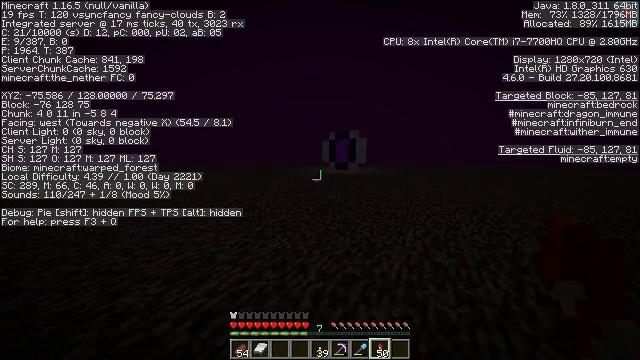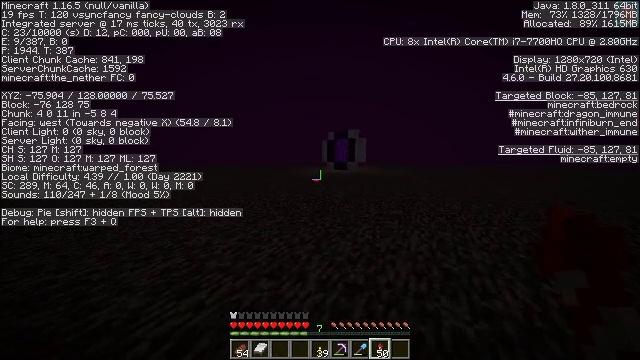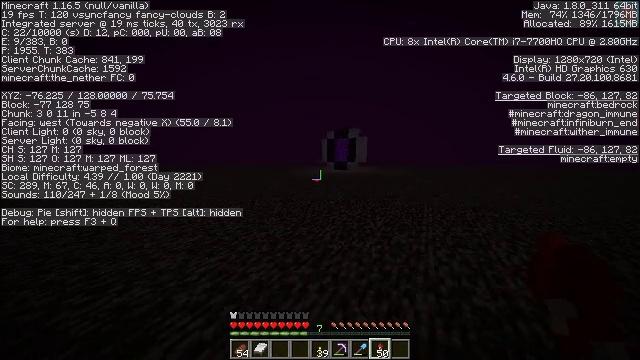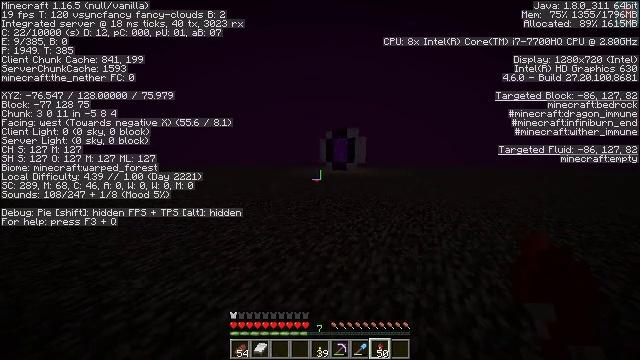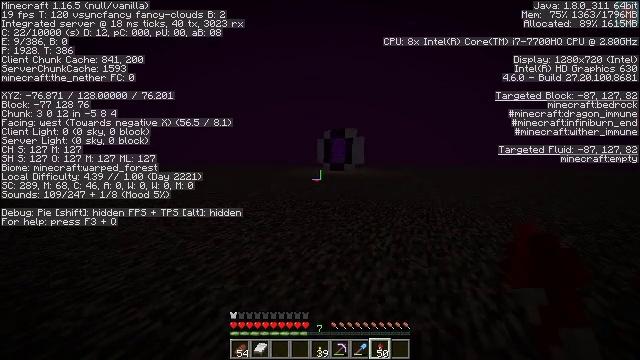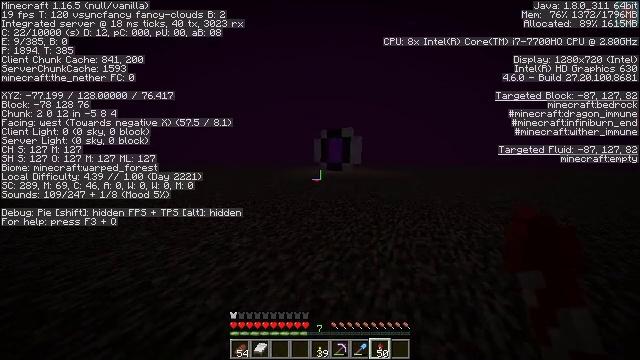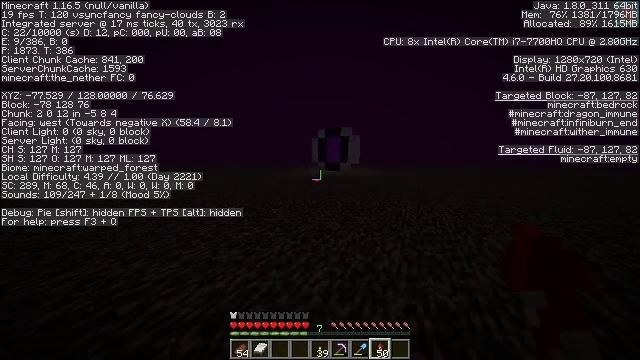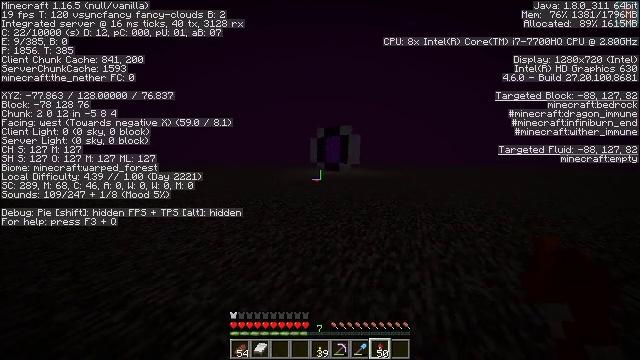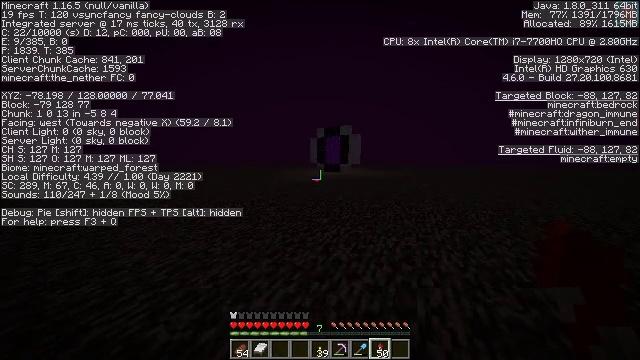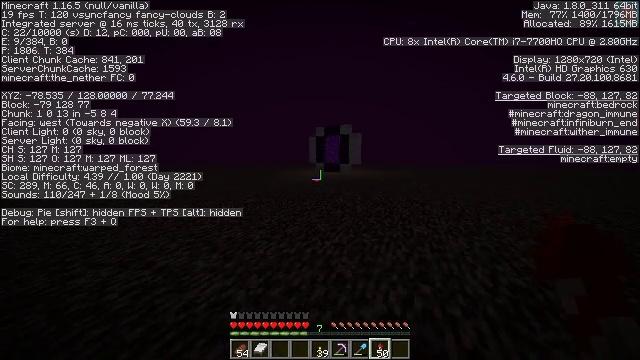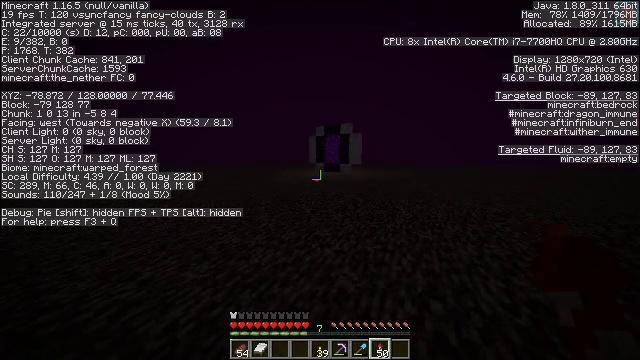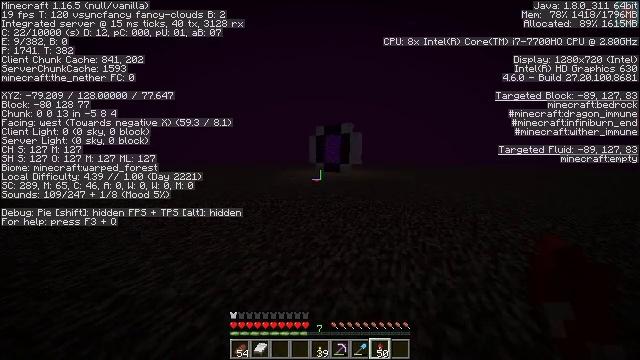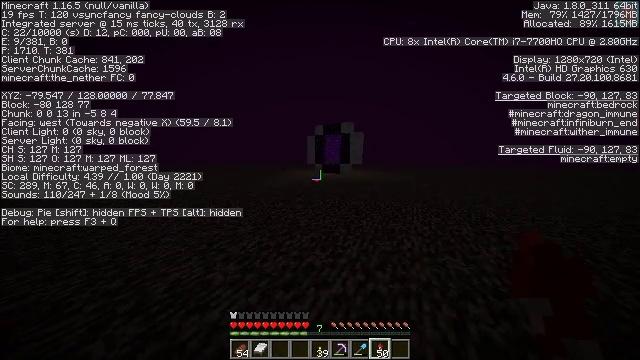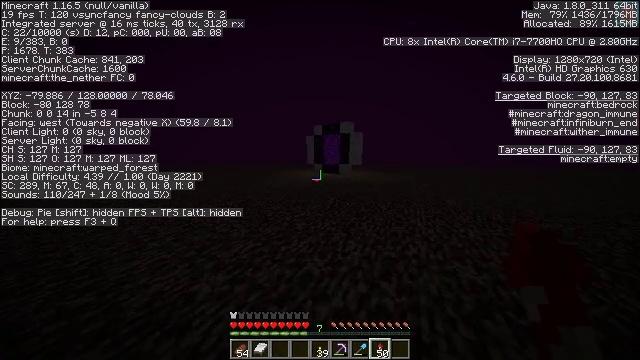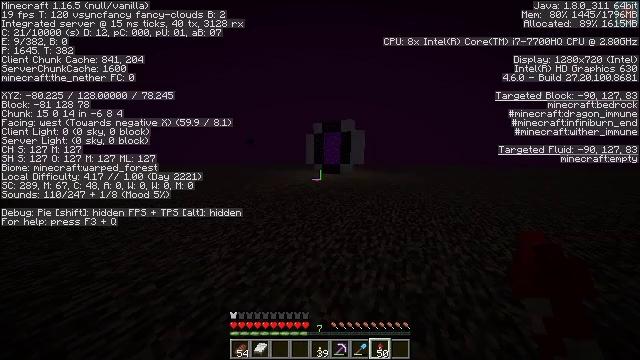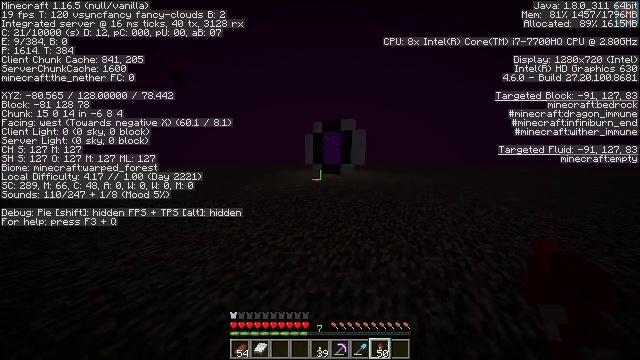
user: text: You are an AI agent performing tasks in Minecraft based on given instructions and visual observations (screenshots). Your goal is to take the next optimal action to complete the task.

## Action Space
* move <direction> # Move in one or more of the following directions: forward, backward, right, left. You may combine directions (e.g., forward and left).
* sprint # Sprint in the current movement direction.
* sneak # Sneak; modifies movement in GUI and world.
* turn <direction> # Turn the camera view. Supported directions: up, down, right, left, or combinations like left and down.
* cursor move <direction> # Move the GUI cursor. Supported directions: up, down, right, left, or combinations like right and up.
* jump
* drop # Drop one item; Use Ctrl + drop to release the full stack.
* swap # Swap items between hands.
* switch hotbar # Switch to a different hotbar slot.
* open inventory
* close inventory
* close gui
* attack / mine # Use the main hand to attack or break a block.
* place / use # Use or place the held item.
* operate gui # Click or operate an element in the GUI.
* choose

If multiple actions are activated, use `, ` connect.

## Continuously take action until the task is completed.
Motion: motion action
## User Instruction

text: Drop a firework rocket.
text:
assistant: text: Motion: move forward
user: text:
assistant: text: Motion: move forward
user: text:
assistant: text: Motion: move forward
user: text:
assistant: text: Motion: move forward
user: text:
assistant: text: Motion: move forward, turn right
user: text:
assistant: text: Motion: move forward
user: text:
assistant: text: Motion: move forward
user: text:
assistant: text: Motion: move forward
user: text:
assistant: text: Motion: move forward
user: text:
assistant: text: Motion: move forward
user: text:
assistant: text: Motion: move forward
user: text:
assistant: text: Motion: move forward
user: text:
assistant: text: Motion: move forward
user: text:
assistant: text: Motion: move forward
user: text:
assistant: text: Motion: move forward
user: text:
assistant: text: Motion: move forward
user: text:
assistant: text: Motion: move forward
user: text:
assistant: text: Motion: move forward
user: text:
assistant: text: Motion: move forward
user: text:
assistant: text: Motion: move forward
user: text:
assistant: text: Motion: move forward
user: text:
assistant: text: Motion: move forward
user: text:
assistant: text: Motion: move forward
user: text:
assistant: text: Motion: move forward
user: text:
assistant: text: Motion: move forward
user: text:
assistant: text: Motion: move forward
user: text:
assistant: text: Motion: move forward
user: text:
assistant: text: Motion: move forward
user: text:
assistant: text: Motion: move forward
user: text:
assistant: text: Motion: move forward